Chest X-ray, AP view. Patient: 37 years old, sex F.
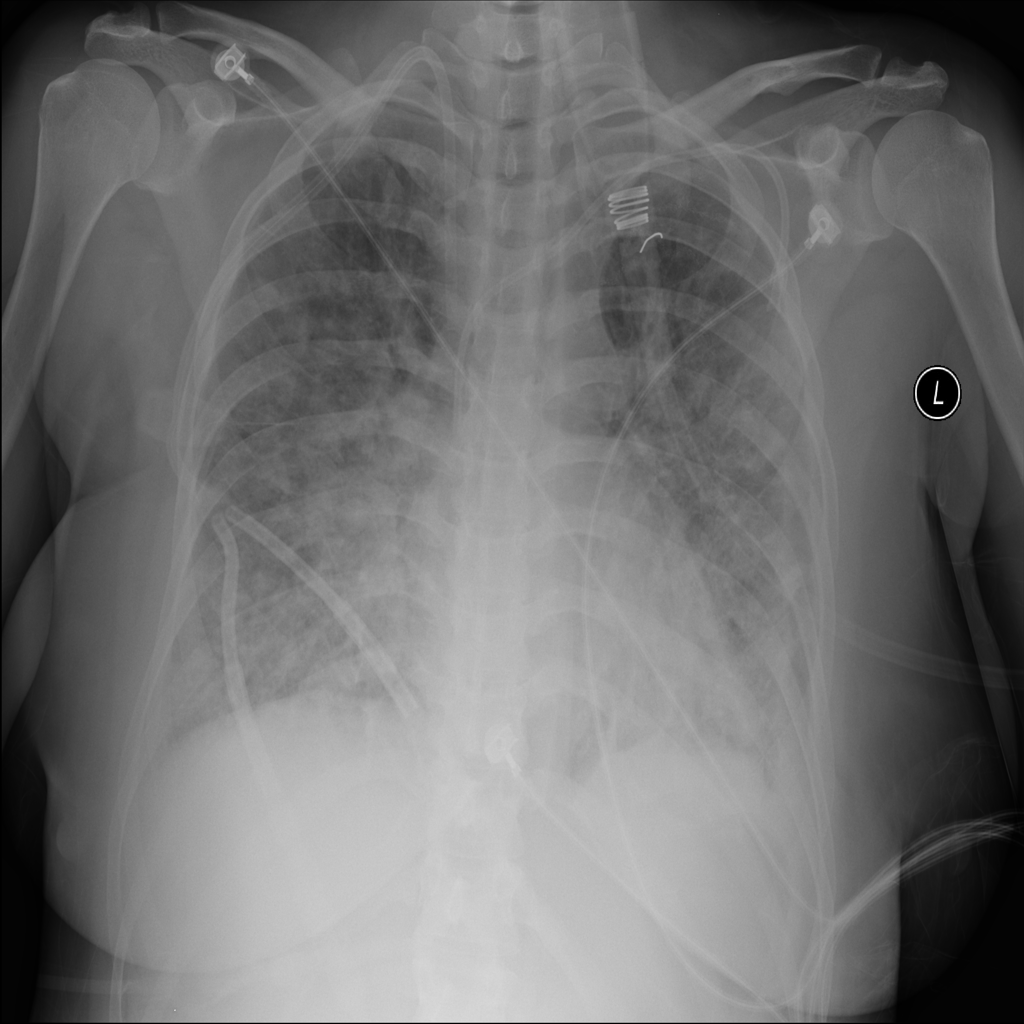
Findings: Edema, Infiltration